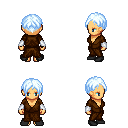
a pixel art fantasy rpg character, female body template, human, tanned skin, brown robe, white pants, white cyan parted hairstyle, white cloth bracers, black shoes, four views (front, back, left, right), 2x2 character sprite sheet, small pixel art, hard edges, no anti-aliasing